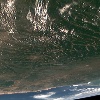
Label: land